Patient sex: F
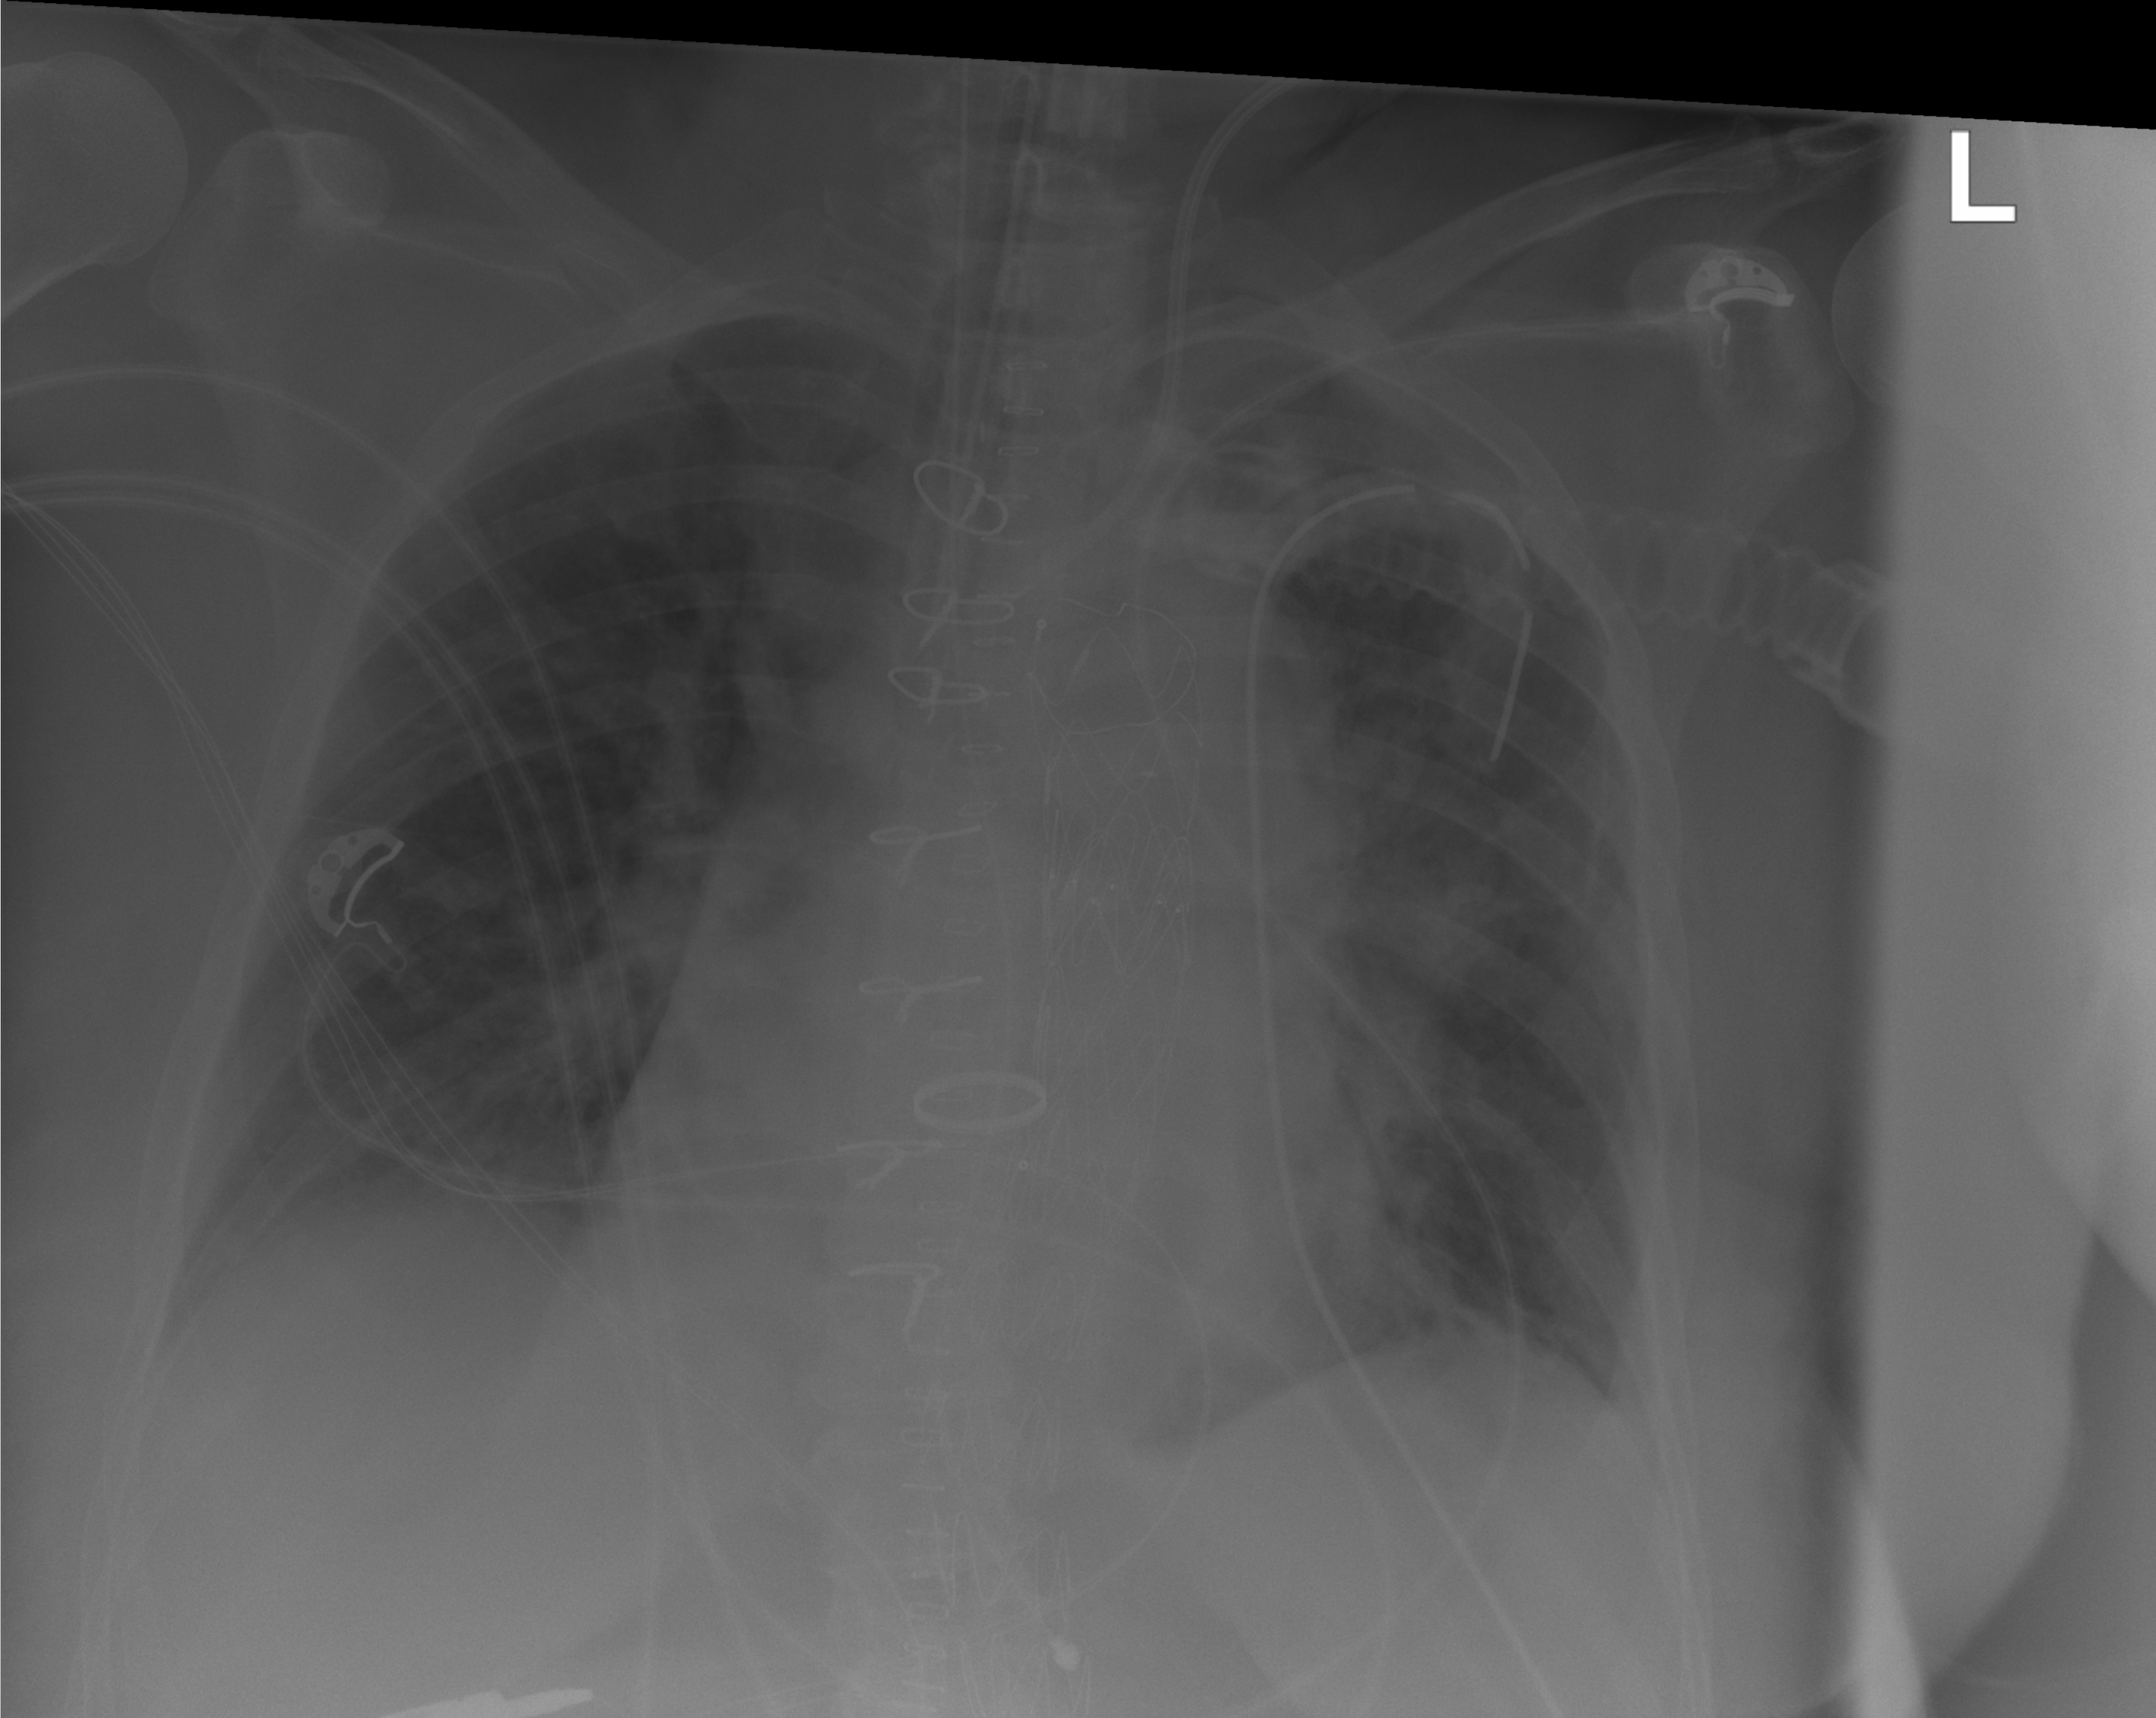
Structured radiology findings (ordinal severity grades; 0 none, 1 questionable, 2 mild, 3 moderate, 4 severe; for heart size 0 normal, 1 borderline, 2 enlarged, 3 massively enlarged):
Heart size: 0
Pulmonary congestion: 2
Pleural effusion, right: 2
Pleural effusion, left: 1
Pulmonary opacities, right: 0
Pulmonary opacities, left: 0
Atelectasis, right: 2
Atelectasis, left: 2